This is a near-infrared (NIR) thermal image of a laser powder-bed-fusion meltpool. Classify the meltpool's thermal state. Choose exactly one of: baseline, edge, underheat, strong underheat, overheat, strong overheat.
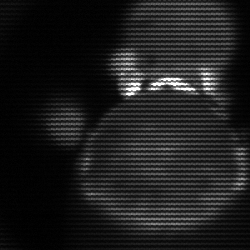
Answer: edge